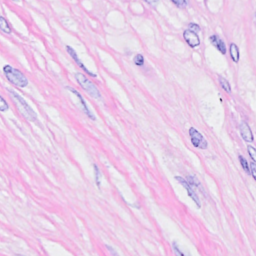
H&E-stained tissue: Breast